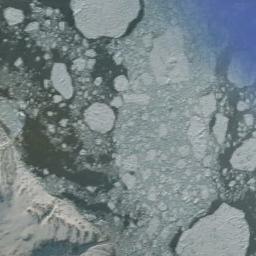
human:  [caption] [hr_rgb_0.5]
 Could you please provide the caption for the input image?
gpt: There are many ice on the light green sea .

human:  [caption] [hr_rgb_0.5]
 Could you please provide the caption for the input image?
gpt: A lot of sea ice of different sizes gathers together .

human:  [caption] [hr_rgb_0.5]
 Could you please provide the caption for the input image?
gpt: Countless ice cubes of various sizes are connected into a loose, Large piece floating on the blue sea .

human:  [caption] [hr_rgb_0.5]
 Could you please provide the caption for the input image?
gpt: Sea ice is surrounded by water .

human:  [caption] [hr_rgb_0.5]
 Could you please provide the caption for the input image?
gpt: There are sea ice linked into sheets .